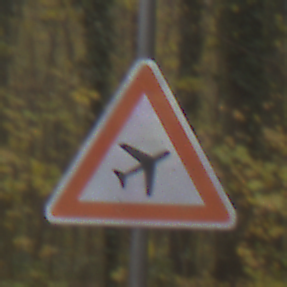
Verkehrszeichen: FlugbetriebLinks
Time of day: MorningAfternoon
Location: Outdoor (Nature)
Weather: Overcast
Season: Autumn
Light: Natural